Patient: sex M, age 51
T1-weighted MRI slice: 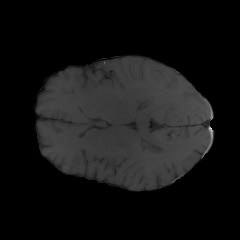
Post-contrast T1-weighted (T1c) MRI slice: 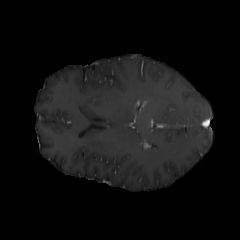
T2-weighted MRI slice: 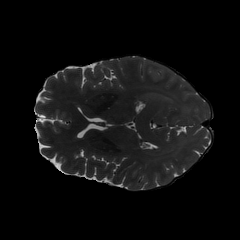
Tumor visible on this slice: no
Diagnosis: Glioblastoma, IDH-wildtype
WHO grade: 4